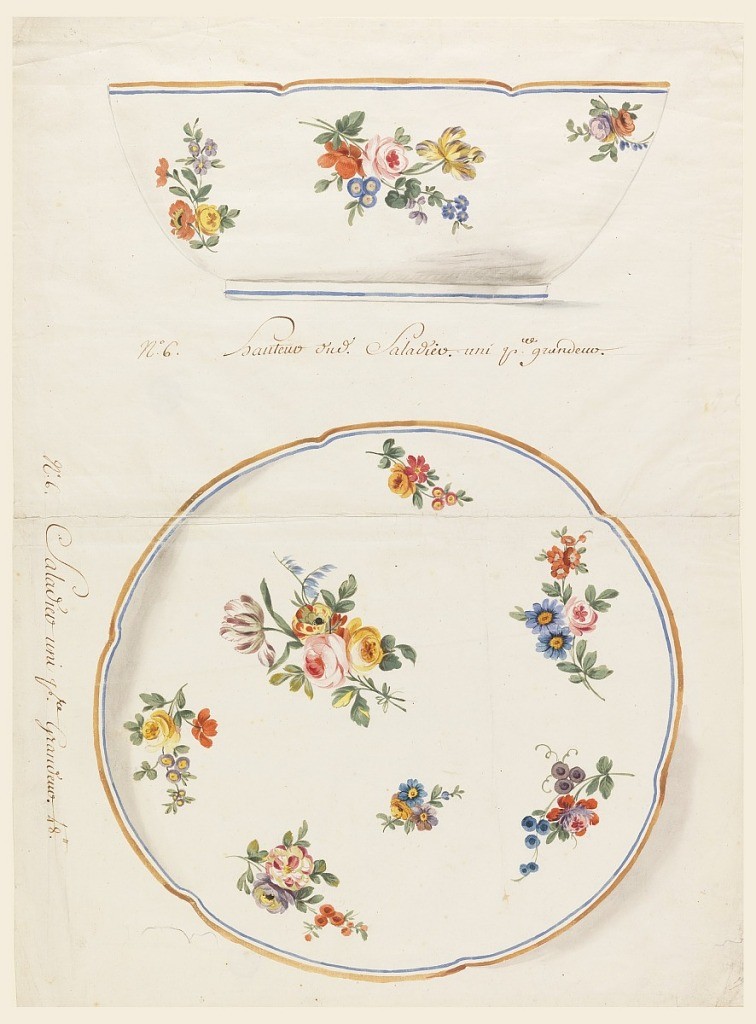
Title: Design for a Painted Porcelain Salad Bowl
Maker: Jacques-François Micaud, French, ca.1732–1811
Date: ca. 1775
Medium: Brush and watercolor, pen and ink, black chalk on cream laid paper
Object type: Drawing
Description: Salad bowl in elevation (above) and plan (below) with slightly scalloped border painted in gold and blue.  Interior and exterior of bowl decorated with scattered sprays of flowers including roses, irises, and tulips.  Some shading above the foot of the bowl (in perspective view) and at left and lower right of interior view.